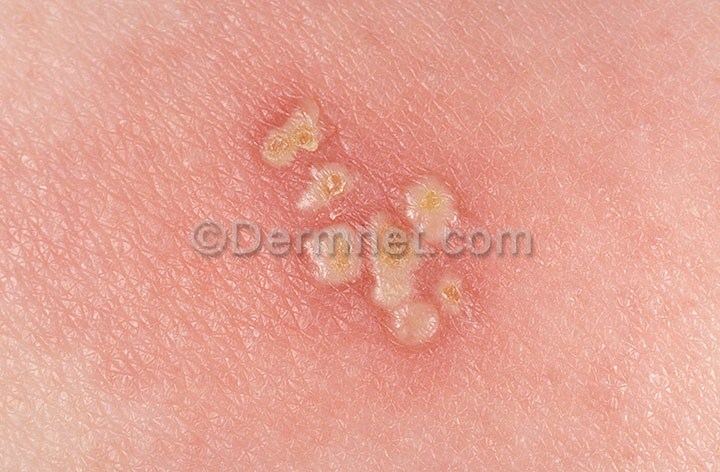
Disease: Warts Molluscum and other Viral Infections